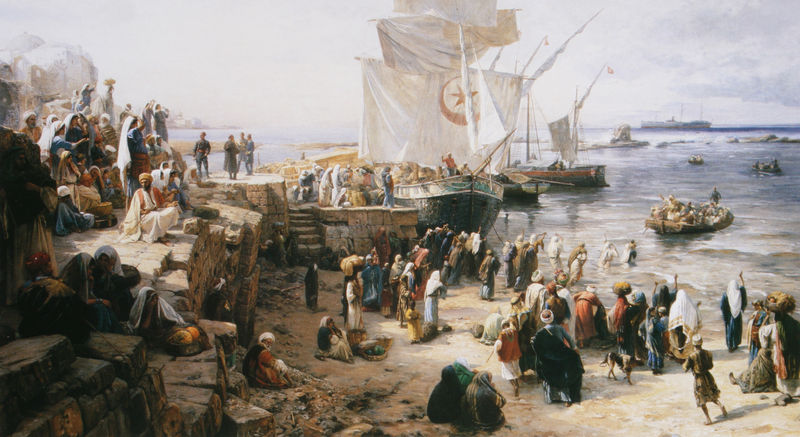
Titel: Jaffa, Rekrutierung türkischer Soldaten in Palästina
Künstler: Gustav Bauernfeind
Standort: New York
Institution: Dahesh Museum of Art
Schlagwörter: blau, dunkel, felsen, gemälde, himmel, meer, schatten, wasser, weiß, wolken, frauen, gelb, grün, landschaft, menschen, ocker, sand, see, sitzen, ufer, braun, bunt, frankreich, grau, hell, licht, männer, zeichen, hund, obst, rot, schleier, tiere, tuch, beige, gesellschaft, menge, bärte, stein, steine, holland, niederlande, ferne, horizont, natur, spiegelung, weite, rauch, sonne, gold, sitzend, stehend, tücher, gewänder, händler, boot, boote, handel, kinder, früchte, farbig, küste, schiff, schiffe, segel, segelschiffe, strand, wellen, kisten, fahne, körbe, säcke, afrika, fels, mauer, nebel, geröll, markt, bug, entladen, hafen, hafenmauer, kai, kaimauer, dampfer, dampfschiff, landung, treppe, wasse, ruderboot, stufen, warten, unscharf, klippe, fugen, mond, moschee, orient, stern, mole, riff, halbmond, mondsichel, soldat, seefahrt, wappen, türkisch, bettler, ankunft, bateaux, flotte, begrüßung, quadersteine, emblem, verhüllt, orientalismus, bote, reisende, turban, türkei, anlegestelle, turbane, mittelmeer, ware, erwartung, ankommen, rückkehr, ruderboote, port, voile, chaleur, beiboot, betrieb, angelegt, grüm, waren, kaftan, steinstufen, croissant, orientalisme, türken, mer, gallabia, moslems, navire, bateau, marchand, steinbrocken, angeöegt, moslmes, orientaliste, schwarzes meer, turquie, voyage, nord, schuiffe, afrique, kaif, #wasser, croissan, etaoile, embarcadere, schiffffahrt